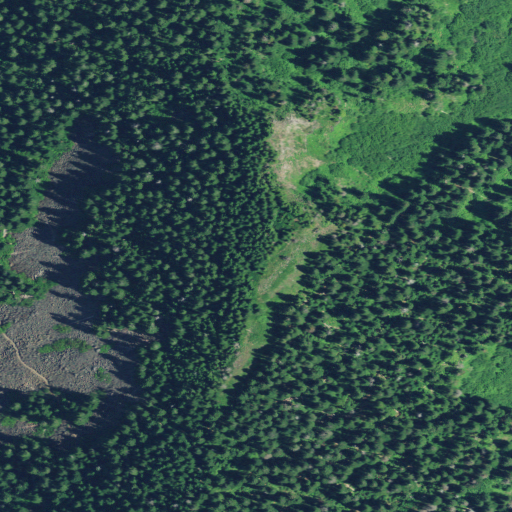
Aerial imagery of mountain in Oregon named Buck Peak containing evergreen forest and shrub